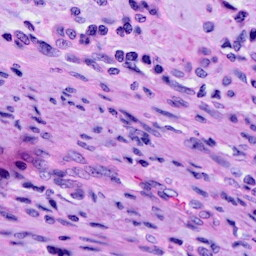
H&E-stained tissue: Cervix